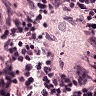
Metastatic tissue present: no